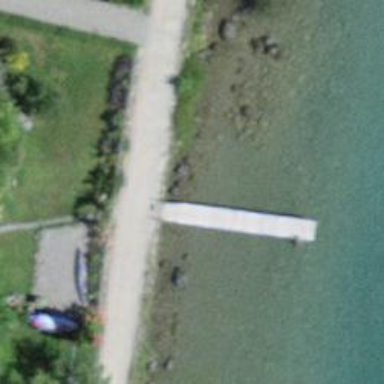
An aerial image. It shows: Man-made pier.